Question: I am trying to make IE7 render HTML5 using 'html5shiv'; I thought 'html5shiv' would fix these issues. However, Internet Explorer's debugbar is still griping about HTML5 tags.

How can I fix this using 'html5shiv' to use the same HTML5 content without errors in debugbar?
'''
<!DOCTYPE html>
<!--
See this page for language codes:
http://tlt.its.psu.edu/suggestions/international/web/tips/langtagscript.html
-->
<html class="no-js" lang="en-US">
<head>
<meta http-equiv="Content-Type" content="text/html; charset=utf-8">
<title>HTML5 Page Template</title>
<!--
html5shiv via CDN
Provides HTML5 support in hateful IE versions
CDN: http://cdnjs.com/
-->
<!--[if lt IE 9]>
<script type="text/javascript" src="http://cdnjs.cloudflare.com/ajax/libs/html5shiv/3.6/html5shiv.min.js"></script>
<![endif]-->
</head>
<body>
<div id="page">
<header>
<h1><a href="#">Standard HTML5 Page</a></h1>
</header>
<nav>
<ul>
<li><a href="#">Home</a></li>
<li><a href="#">Archives</a></li>
<li><a href="#">About</a></li>
</ul>
</nav>
<section id="featured">
<article>
<header>
<h1><a href="#">Title Foo1</a></h1>
</header>
<section>
<p>Lorem ipsum...</p>
</section>
</article>
<article>
<header>
<h1><a href="#">Title Foo2</a></h1>
</header>
<section>
<p>Lorem ipsum...</p>
</section>
</article>
</section>
<section id="ads">
<a href="http://careers.stackoverflow.com/">Get a better job!</a>
</section>
<footer>
<p>Insert footer info here</p>
</footer>
</div>
</body>
</html>
'''
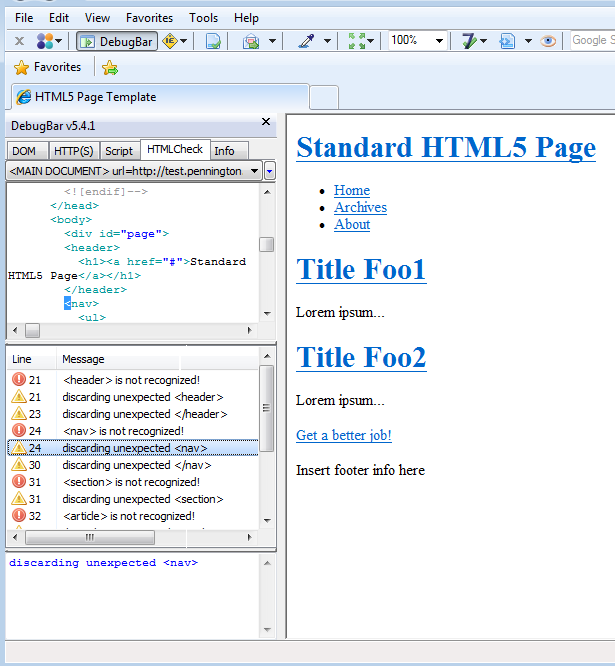
Answer: You don't. html5shiv only makes it possible to style those elements. IE7 still won't know about them.